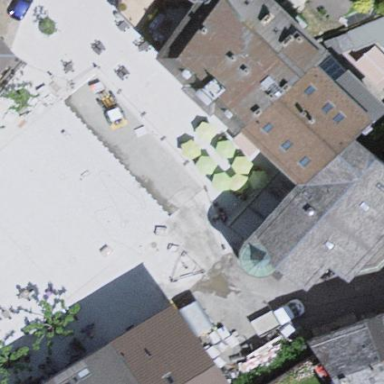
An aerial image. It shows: Outdoor seating area for leisure land.